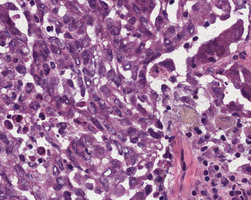
Tumor epithelial tissue: yes
Tumor-associated stroma tissue: yes
Normal tissue: no